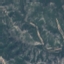
Label: HerbaceousVegetation